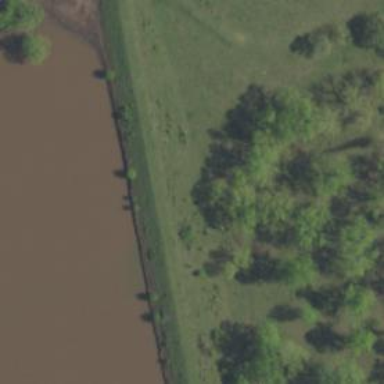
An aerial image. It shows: Dam across waterway.